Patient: sex M, age 40
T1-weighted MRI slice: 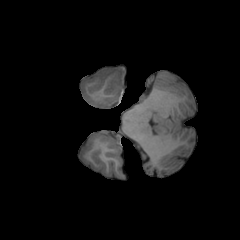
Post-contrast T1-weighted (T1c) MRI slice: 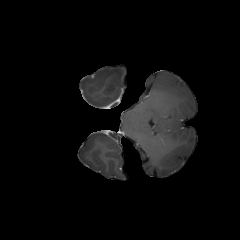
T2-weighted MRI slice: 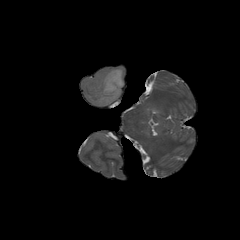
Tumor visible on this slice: yes
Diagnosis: Astrocytoma, IDH-mutant
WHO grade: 3